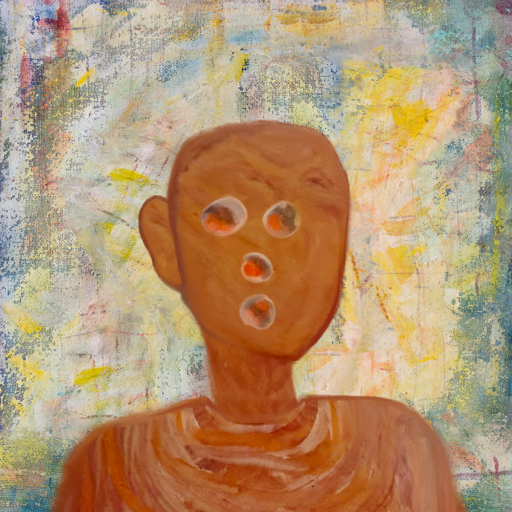
Background: Irani, Head And Neck Front: Pious_Lady, Face Front: Rupkatha, Bust: Pious_Lady, Hair Front: Blank, Head Accessory: Blank, Second Necklace: Blank, Necklace: Blank, Baby: Blank